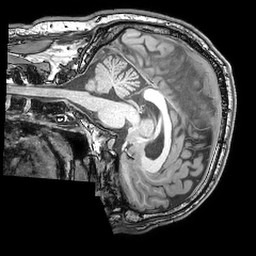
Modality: T1w
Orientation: sagittal
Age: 37
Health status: ill
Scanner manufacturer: philips
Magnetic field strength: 3 T
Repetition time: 0.007 s
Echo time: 0.0035 s